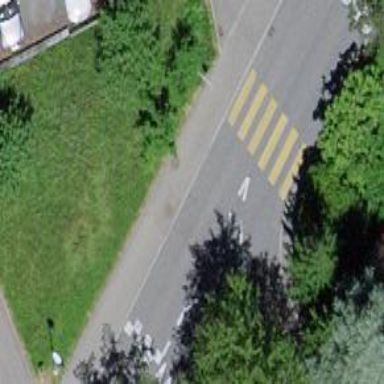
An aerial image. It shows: Table-style traffic calming feature.